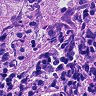
Metastatic tissue present: yes